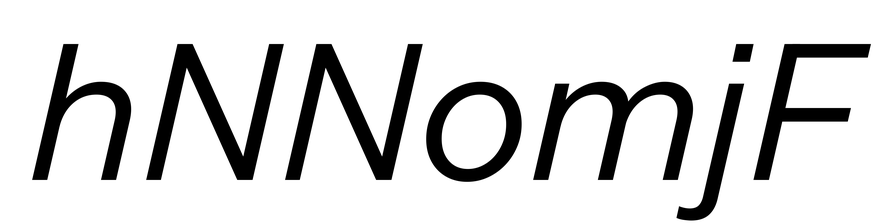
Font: InstrumentSans-Italic_Italic